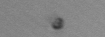
Label: nanoplankton_mix